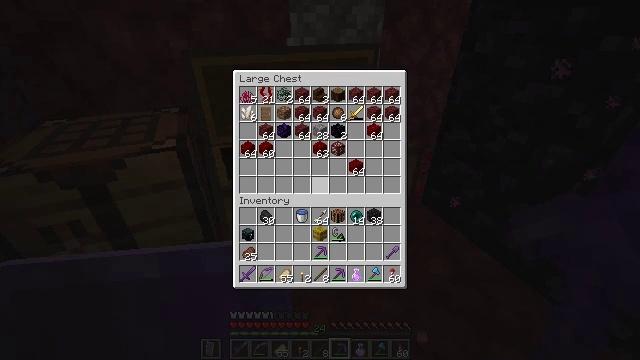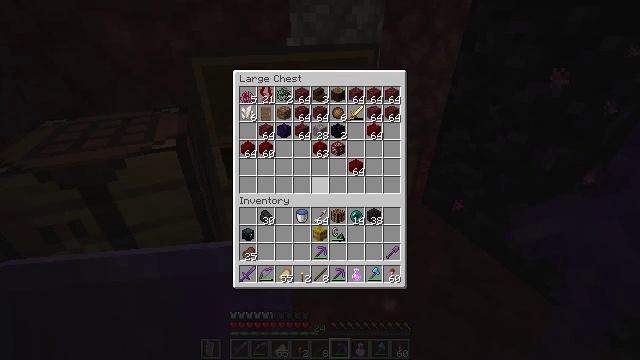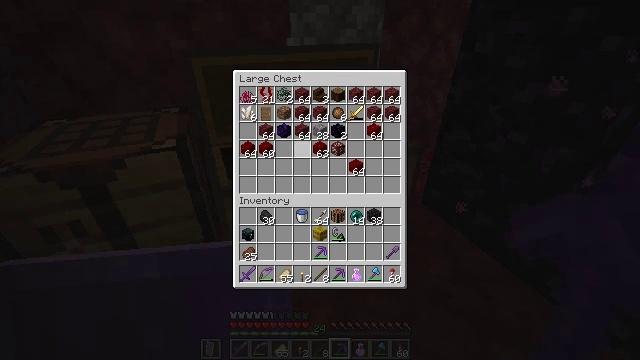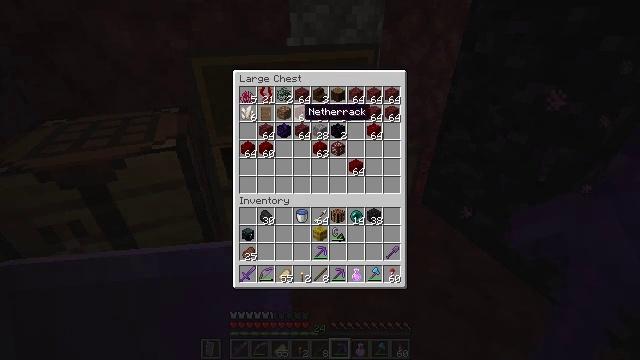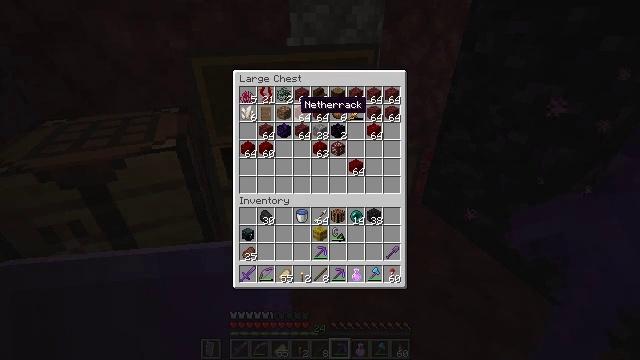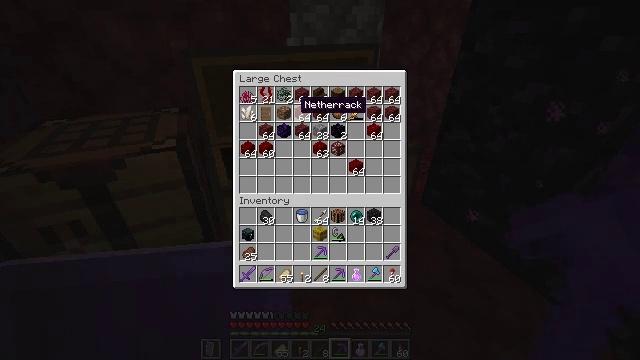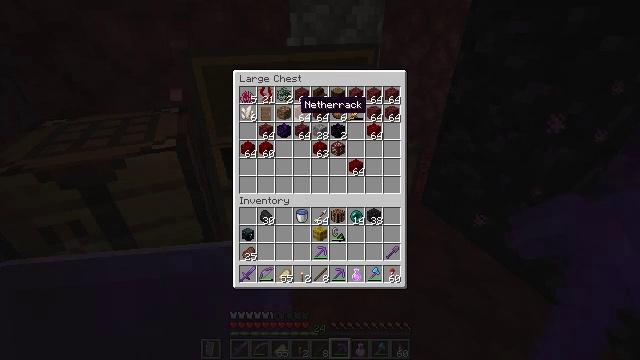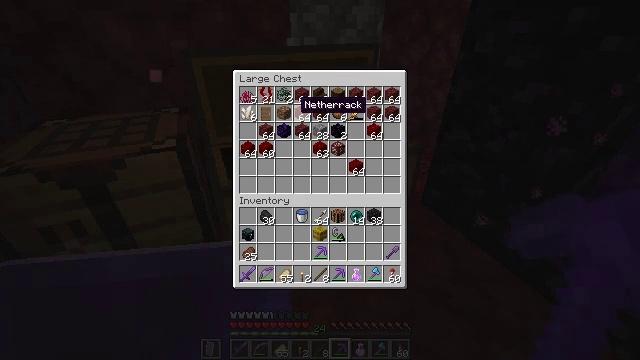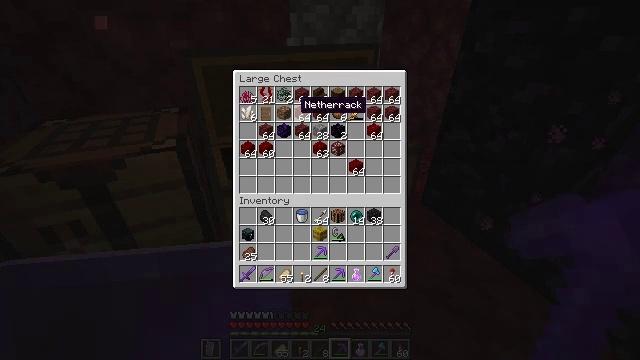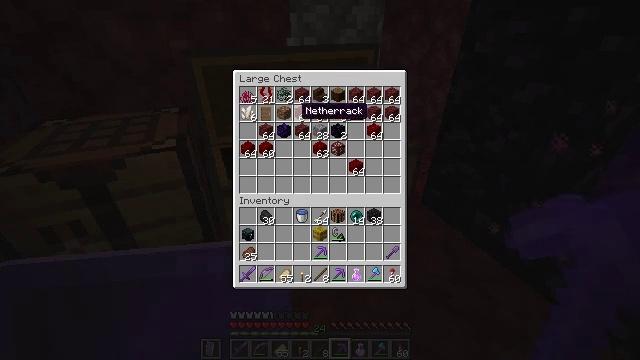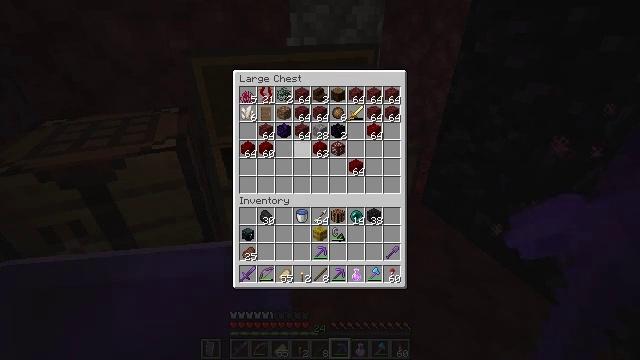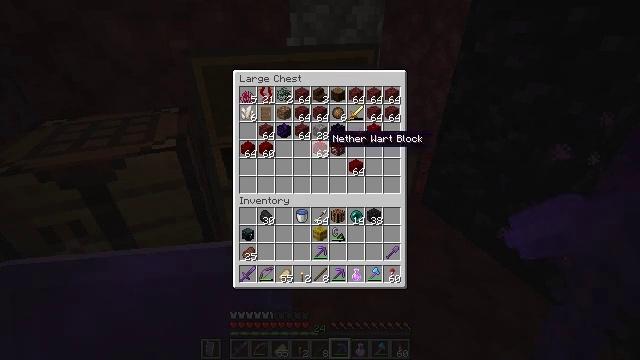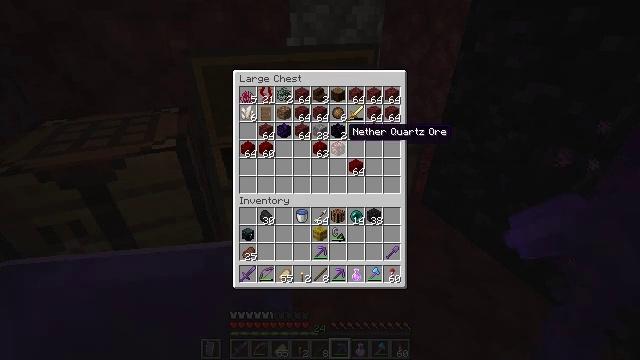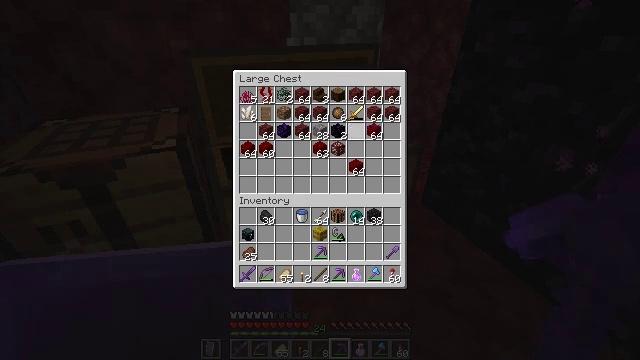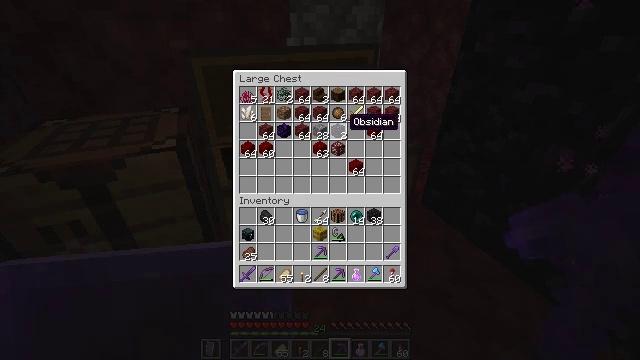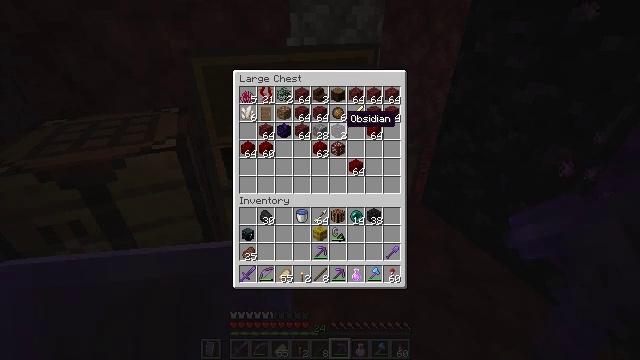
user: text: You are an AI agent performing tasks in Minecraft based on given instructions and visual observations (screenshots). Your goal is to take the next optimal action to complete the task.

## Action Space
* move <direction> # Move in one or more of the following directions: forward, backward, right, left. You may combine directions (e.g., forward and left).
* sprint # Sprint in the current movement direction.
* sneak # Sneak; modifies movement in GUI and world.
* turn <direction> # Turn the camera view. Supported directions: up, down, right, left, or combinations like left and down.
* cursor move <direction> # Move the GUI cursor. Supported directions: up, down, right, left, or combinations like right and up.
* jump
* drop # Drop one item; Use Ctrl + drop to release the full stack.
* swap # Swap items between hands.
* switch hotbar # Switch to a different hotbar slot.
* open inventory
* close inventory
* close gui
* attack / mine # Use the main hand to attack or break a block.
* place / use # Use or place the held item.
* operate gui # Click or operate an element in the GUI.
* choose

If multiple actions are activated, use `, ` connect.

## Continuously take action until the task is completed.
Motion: motion action
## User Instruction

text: Collect blackstone for building.
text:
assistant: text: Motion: no_op
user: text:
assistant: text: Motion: turn left and up
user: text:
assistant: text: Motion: turn left and up
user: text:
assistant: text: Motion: no_op
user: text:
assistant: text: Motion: no_op
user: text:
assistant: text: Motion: no_op
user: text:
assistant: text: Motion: no_op
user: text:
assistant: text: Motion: no_op
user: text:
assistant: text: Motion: no_op
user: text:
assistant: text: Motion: turn right and down
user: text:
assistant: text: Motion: turn right
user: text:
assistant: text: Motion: turn right and up
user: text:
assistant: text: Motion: no_op
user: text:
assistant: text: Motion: turn up
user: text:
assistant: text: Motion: no_op
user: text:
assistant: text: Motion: no_op
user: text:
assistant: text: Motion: no_op
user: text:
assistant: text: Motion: no_op
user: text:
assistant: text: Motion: no_op
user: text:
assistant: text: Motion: no_op
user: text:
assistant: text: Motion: no_op
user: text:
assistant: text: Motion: no_op
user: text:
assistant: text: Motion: no_op
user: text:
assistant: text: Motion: no_op
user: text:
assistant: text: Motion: no_op
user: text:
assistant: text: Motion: no_op
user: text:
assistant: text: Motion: no_op
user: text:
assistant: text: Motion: no_op
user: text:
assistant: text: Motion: no_op
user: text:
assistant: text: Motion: no_op